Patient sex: M
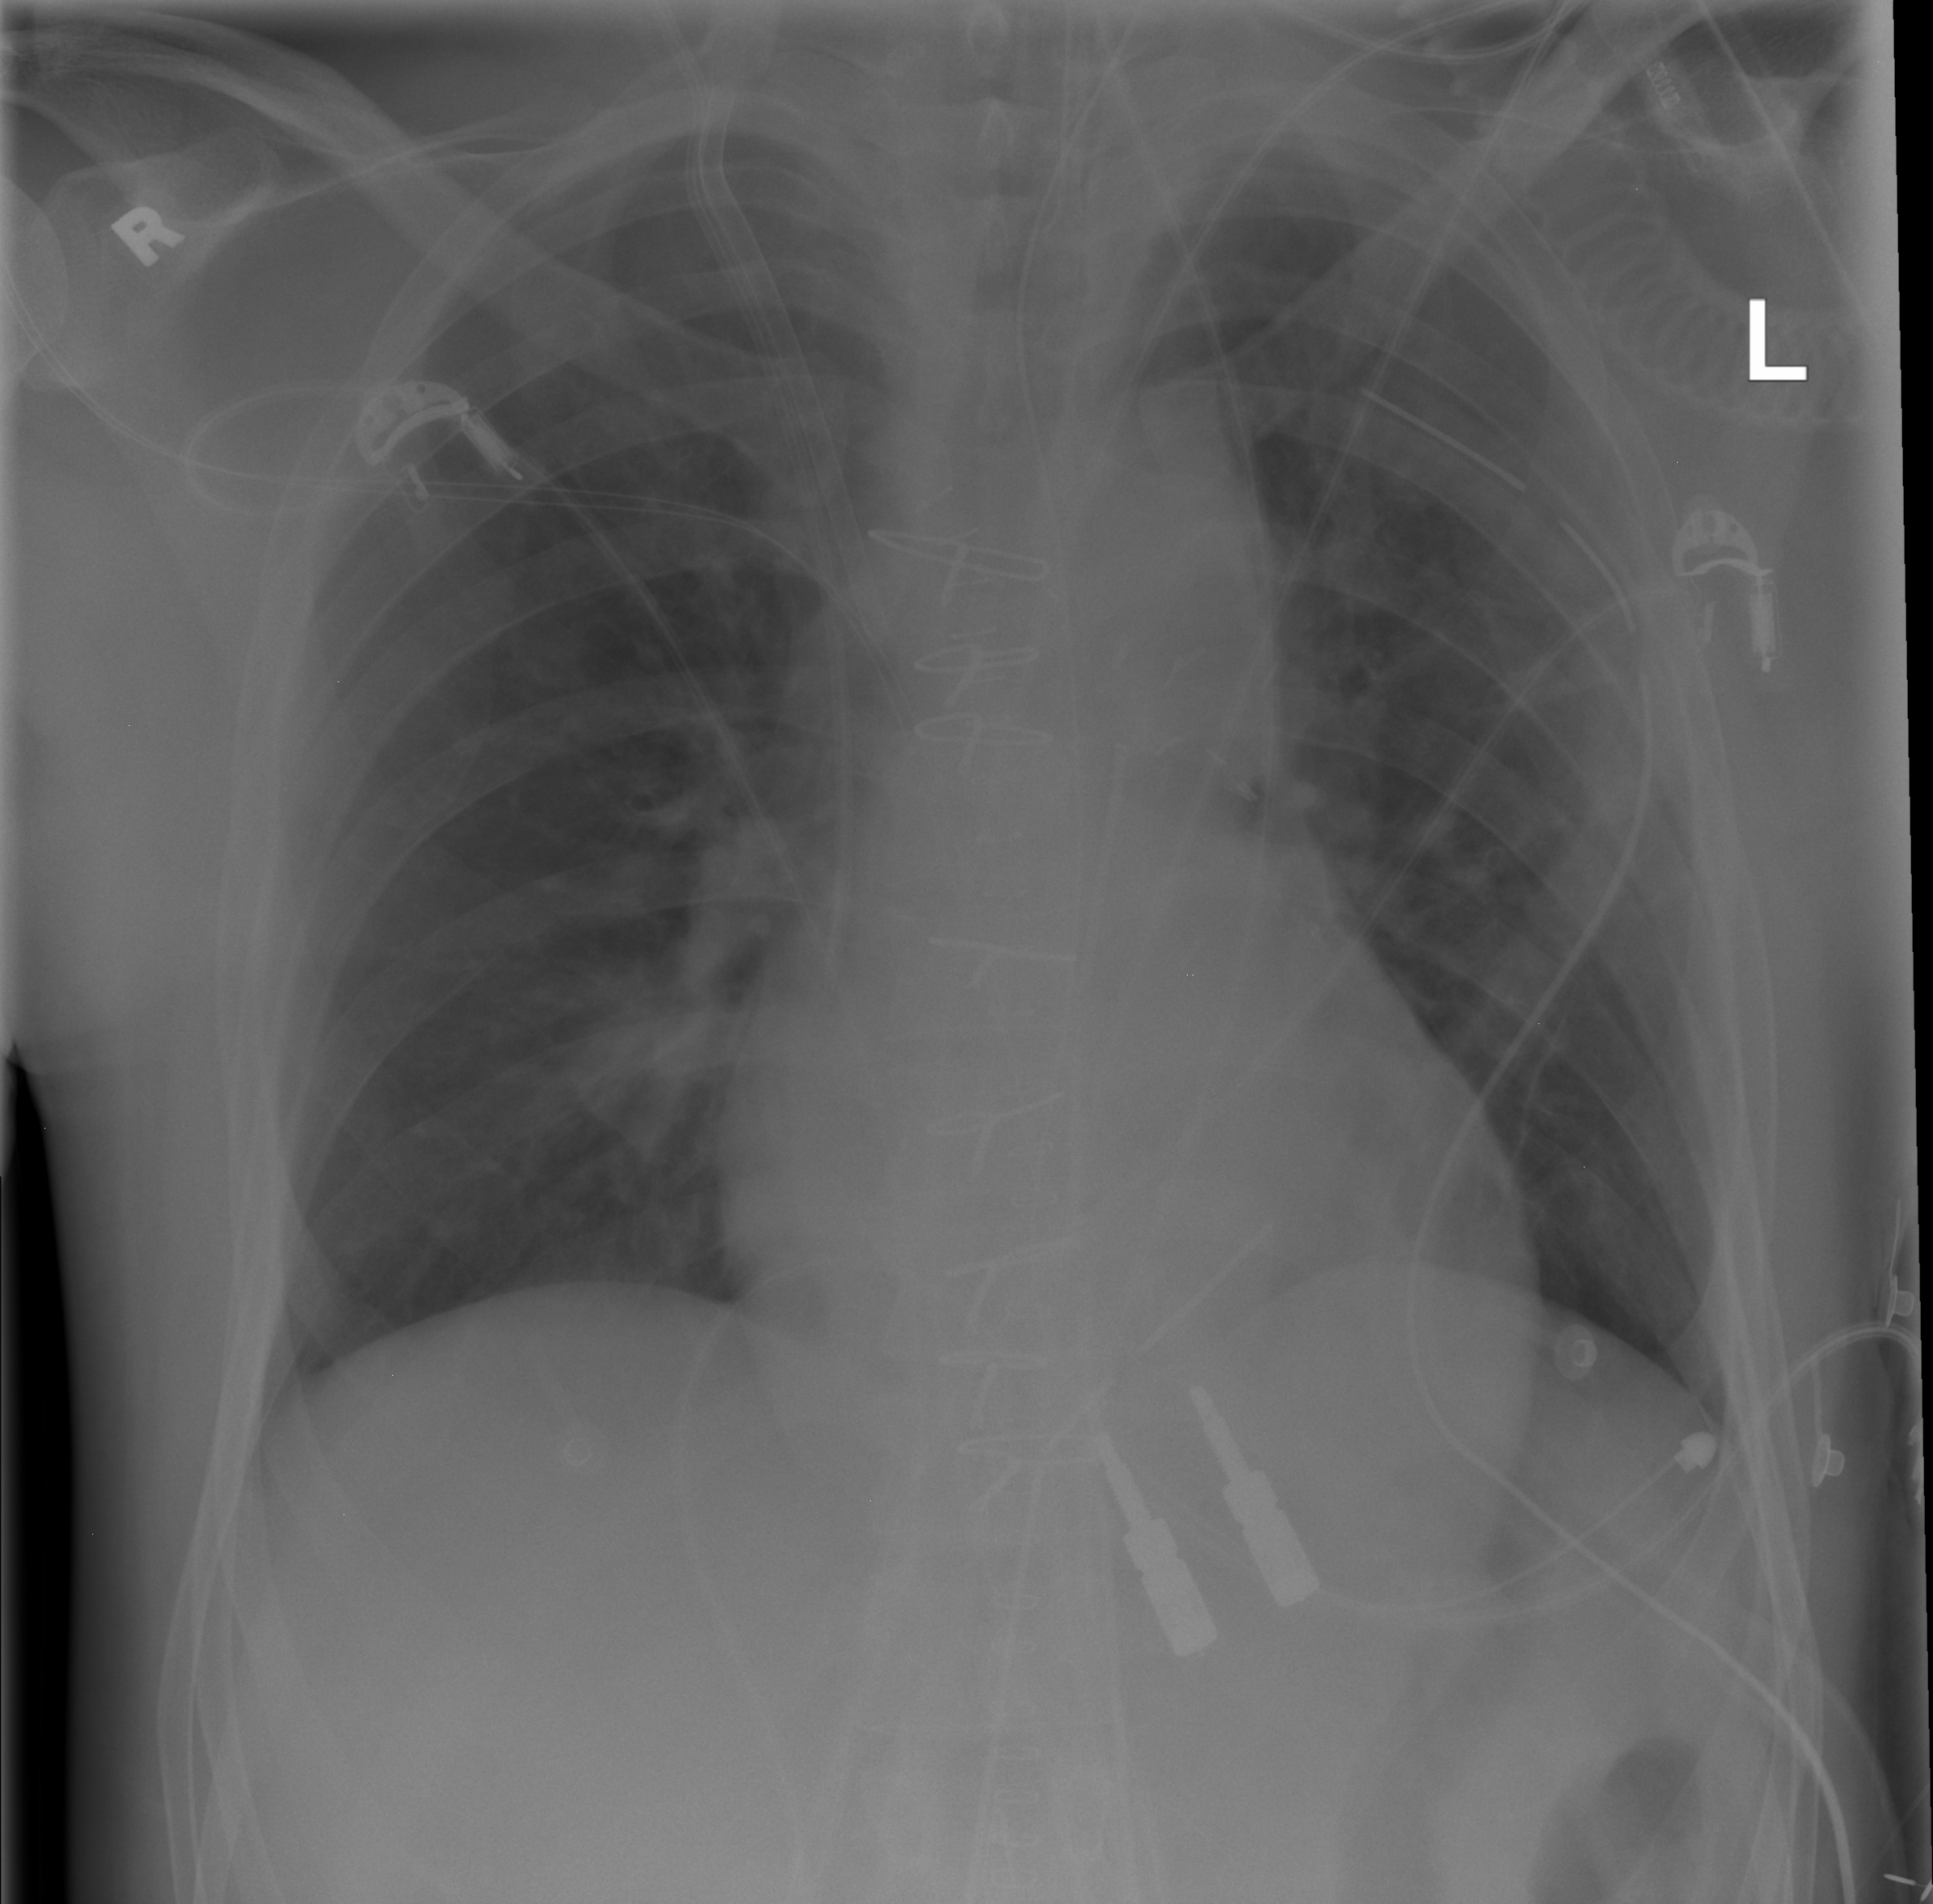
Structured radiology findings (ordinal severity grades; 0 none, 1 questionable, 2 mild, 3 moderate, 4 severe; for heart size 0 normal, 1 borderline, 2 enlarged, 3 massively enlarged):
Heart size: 0
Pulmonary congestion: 1
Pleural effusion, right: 0
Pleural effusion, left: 0
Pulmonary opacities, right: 0
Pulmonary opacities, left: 0
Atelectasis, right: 0
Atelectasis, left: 0